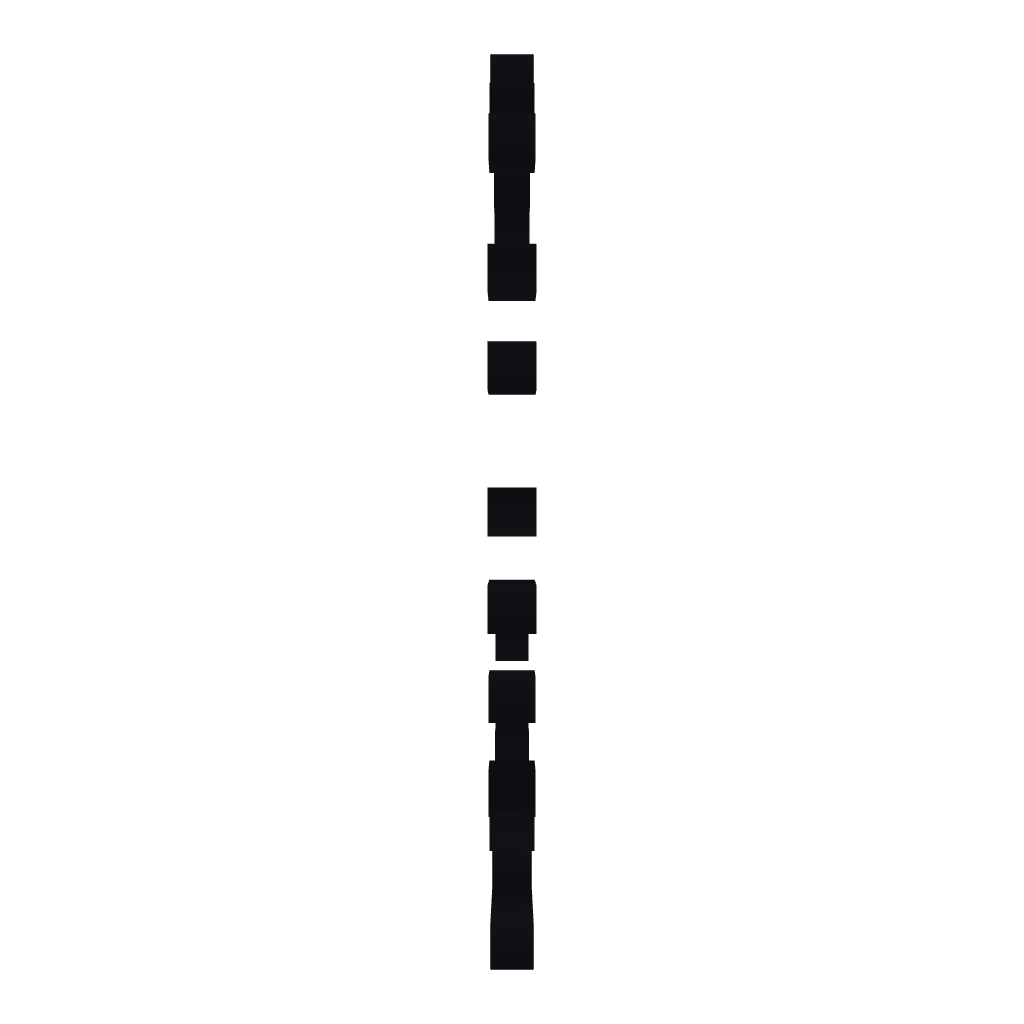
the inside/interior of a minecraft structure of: Toon Zoidberg